Question: I have a small game in app store, use game kit's Leaderboard. Code just from the Xcode document.
'''
- (void) reportScore: (int64_t) score forCategory: (NSString*) category {
if (!auth_ok)
return;
Class gcClass = (NSClassFromString(@"GKScore"));
GKScore *scoreReporter = [[[gcClass alloc] initWithCategory:category] autorelease];
scoreReporter.value = score;
[scoreReporter reportScoreWithCompletionHandler:^(NSError *error) {
if (error != nil) {
NSLog(@"%@",error);
}
else {
NSLog(@"reportScore ok!");
}
}];
}
'''
It never go wrong. But today I use Xcode 3.2.5 build this project. And change some other code,and I find now GKScore report score is wrong. I call reportScore message like this:
'''
int winCount=15;
[gameView reportScore:winCount forCategory:@"memory.iphone.wincount"];
'''
and result is value=761228871165046176.like that:

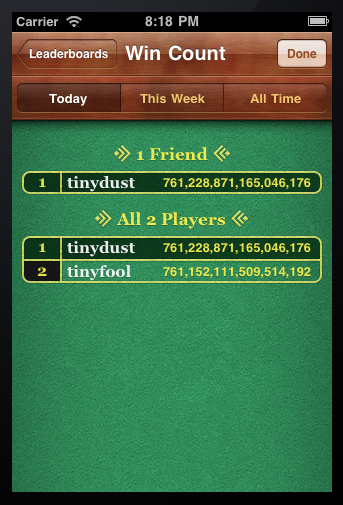
Answer: It just work rightnow, automately...